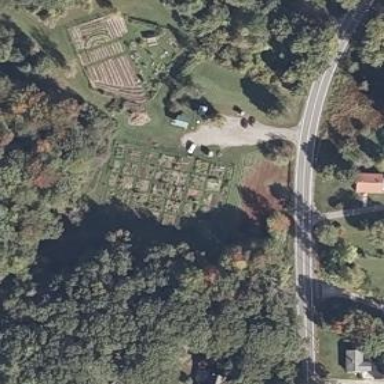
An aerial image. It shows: Community food growing area.